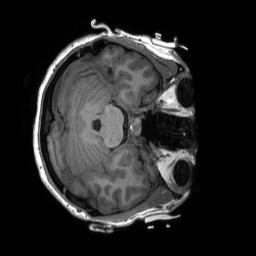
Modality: T1w
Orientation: axial
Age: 24
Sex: female
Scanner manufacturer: siemens
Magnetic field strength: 3 T
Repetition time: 2.3 s
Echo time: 0.00232 s